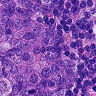
Metastatic tissue present: yes